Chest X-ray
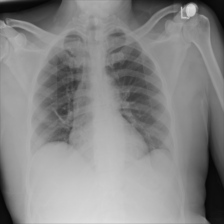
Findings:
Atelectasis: positive
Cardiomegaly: negative
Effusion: negative
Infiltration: negative
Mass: negative
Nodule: negative
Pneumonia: negative
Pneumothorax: negative
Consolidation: negative
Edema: negative
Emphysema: negative
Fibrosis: negative
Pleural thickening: negative
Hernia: negative